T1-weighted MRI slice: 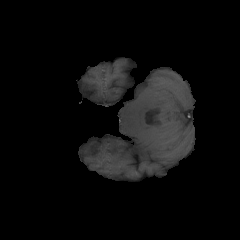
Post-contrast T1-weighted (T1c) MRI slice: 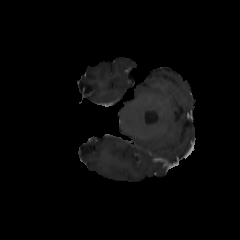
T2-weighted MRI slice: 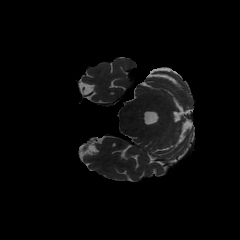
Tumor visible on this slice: no